RGB frame:
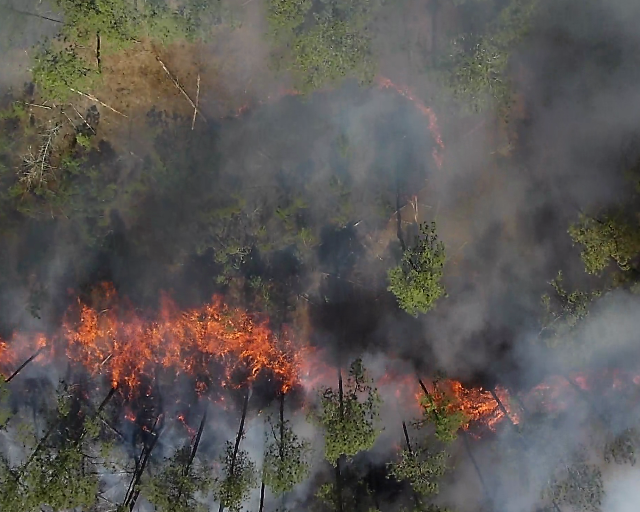
Thermal frame:
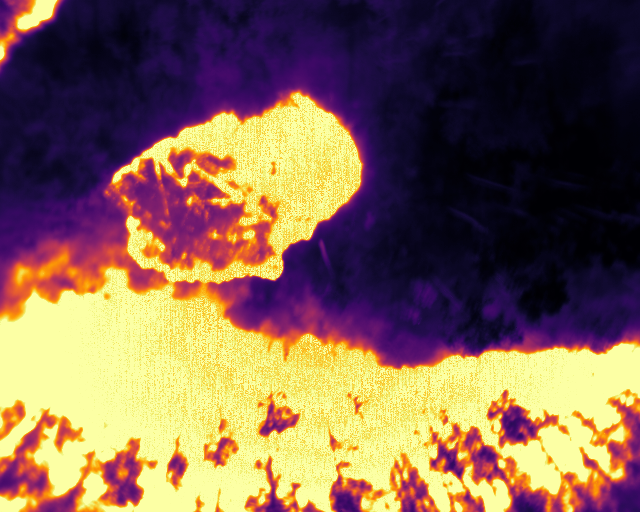
Captured: 2026-02-27 02:37:13
Pixels at or above 80 °C: 175087 (fraction of frame: 0.5343)